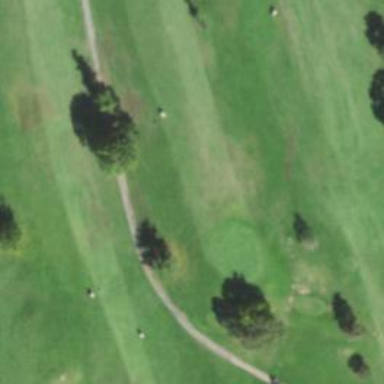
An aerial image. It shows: Golf hole.